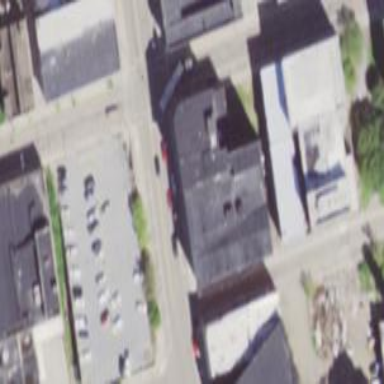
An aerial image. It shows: Sidewalk.